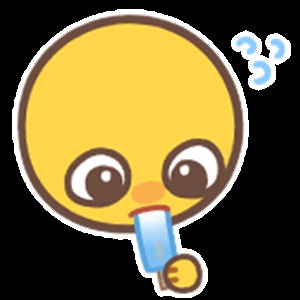
Label: emoji